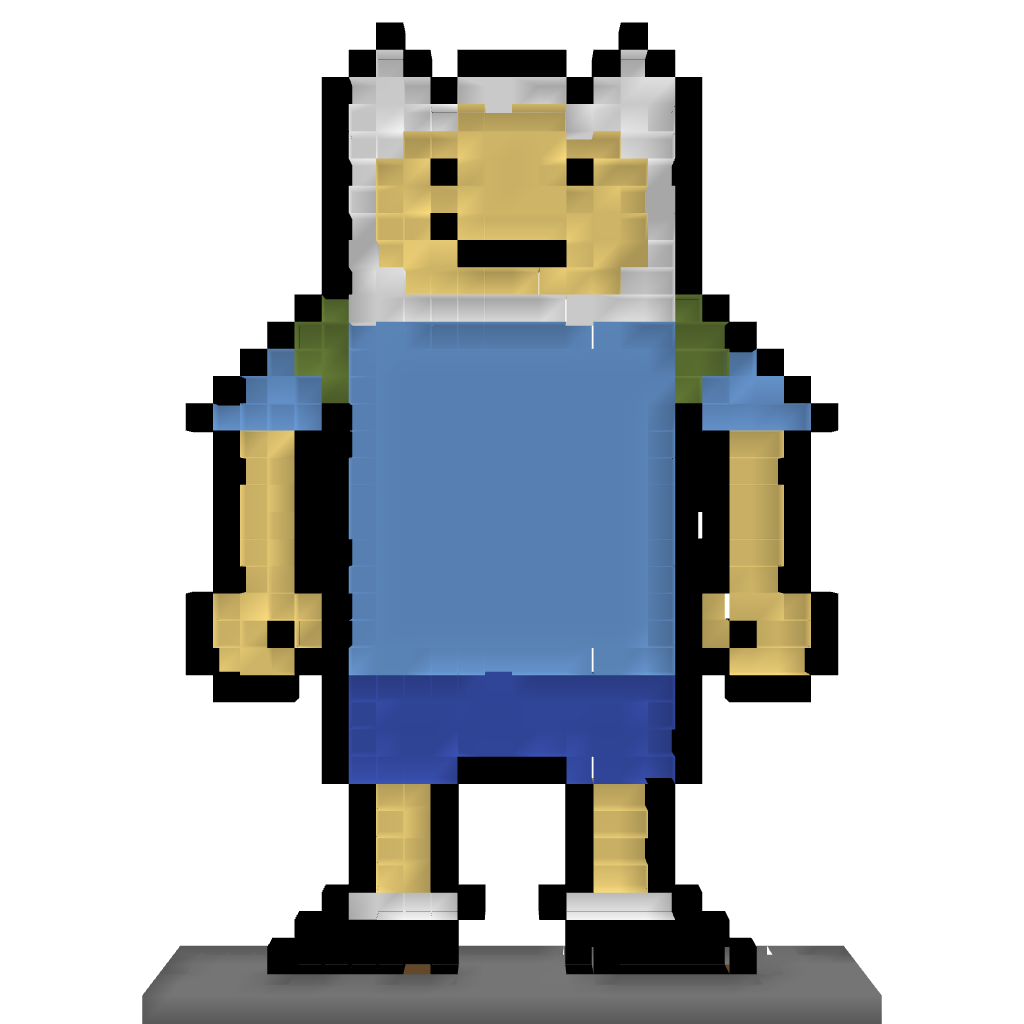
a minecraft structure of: Finn The Human high quality